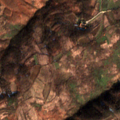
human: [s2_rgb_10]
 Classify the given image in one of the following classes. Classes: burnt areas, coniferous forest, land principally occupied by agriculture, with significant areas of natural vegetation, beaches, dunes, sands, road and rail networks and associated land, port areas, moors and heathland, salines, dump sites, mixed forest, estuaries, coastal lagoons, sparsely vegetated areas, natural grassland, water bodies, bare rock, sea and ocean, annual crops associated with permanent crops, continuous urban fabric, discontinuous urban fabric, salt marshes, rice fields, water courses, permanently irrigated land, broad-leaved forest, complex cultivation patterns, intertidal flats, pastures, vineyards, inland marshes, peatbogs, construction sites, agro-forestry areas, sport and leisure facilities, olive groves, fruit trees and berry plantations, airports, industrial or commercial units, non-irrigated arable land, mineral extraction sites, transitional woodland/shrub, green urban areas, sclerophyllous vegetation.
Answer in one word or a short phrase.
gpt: land principally occupied by agriculture, with significant areas of natural vegetation, broad-leaved forest, transitional woodland/shrub